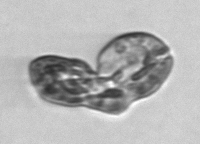
Label: Karenia